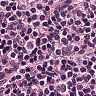
Metastatic tissue present: no